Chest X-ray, PA view. Patient: 32 years old, sex M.
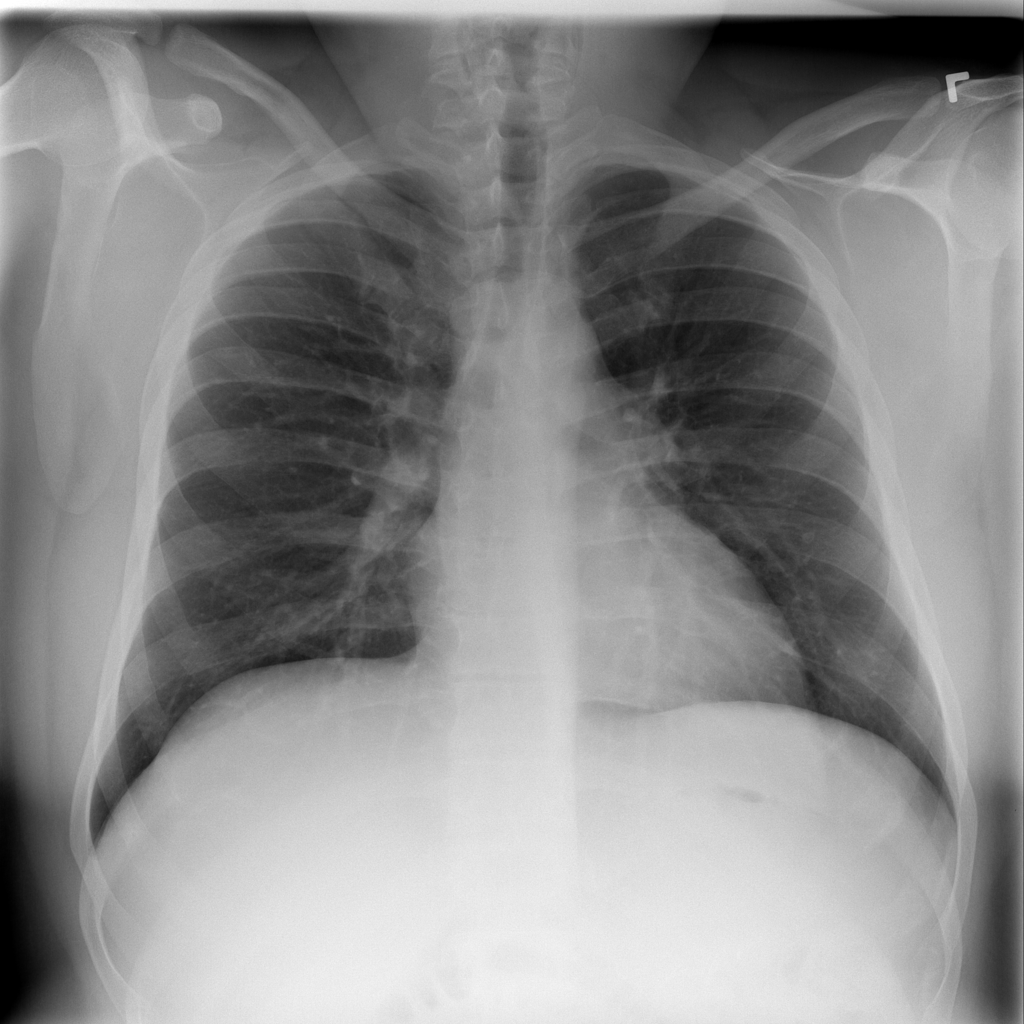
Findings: No Finding